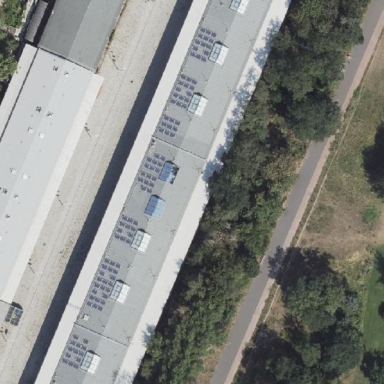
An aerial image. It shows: Warehouse with gabled roof made of tar paper.